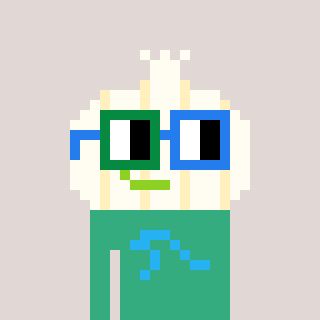
a pixel art character with square green and blue glasses, a garlic-shaped head and a teal-colored body on a warm background